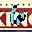
Label: 6